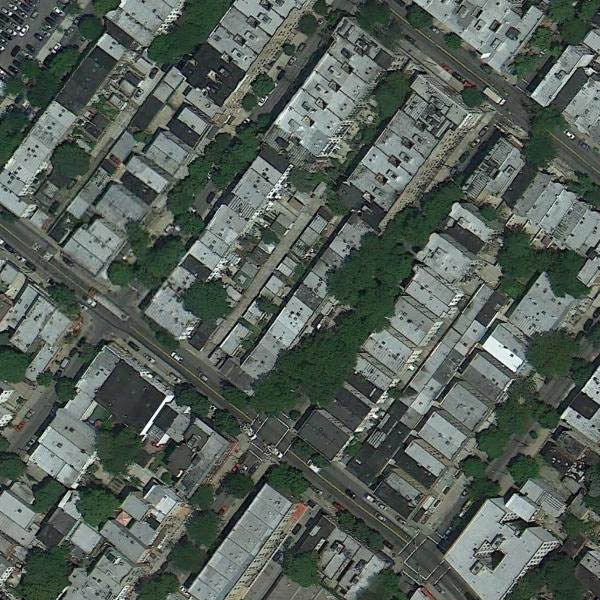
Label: DenseResidential